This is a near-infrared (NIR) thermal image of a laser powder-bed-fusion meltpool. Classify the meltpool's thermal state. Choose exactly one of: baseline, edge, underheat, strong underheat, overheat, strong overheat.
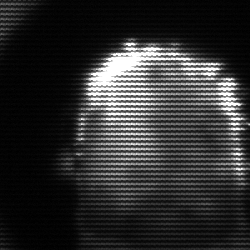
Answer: baseline